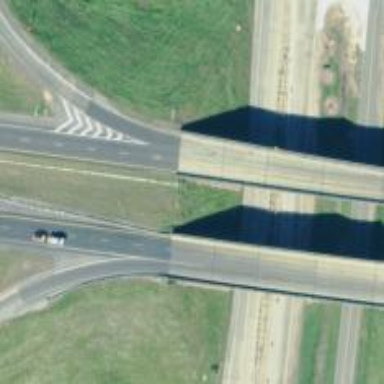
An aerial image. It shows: Motorway junction.